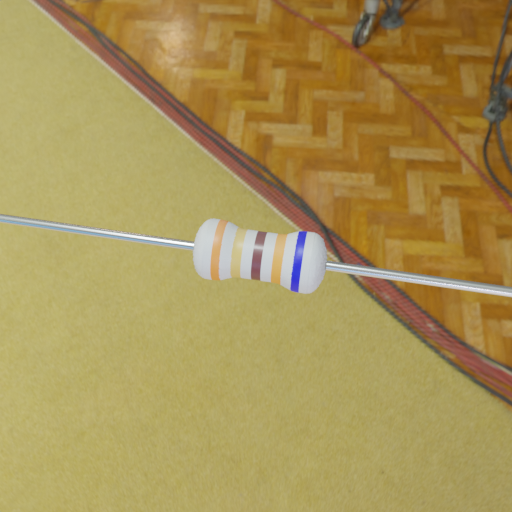
Resistor colour bands (in order): orange, gold, brown, orange, blue